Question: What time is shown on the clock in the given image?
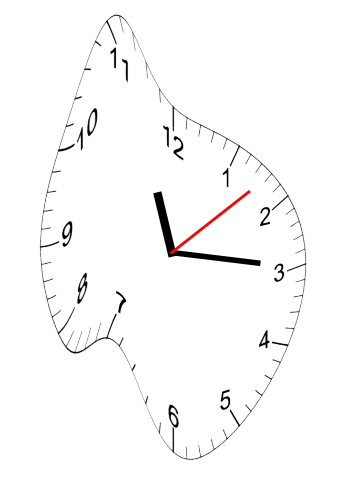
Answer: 11:15:08